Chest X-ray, PA view. Patient: 31 years old, sex F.
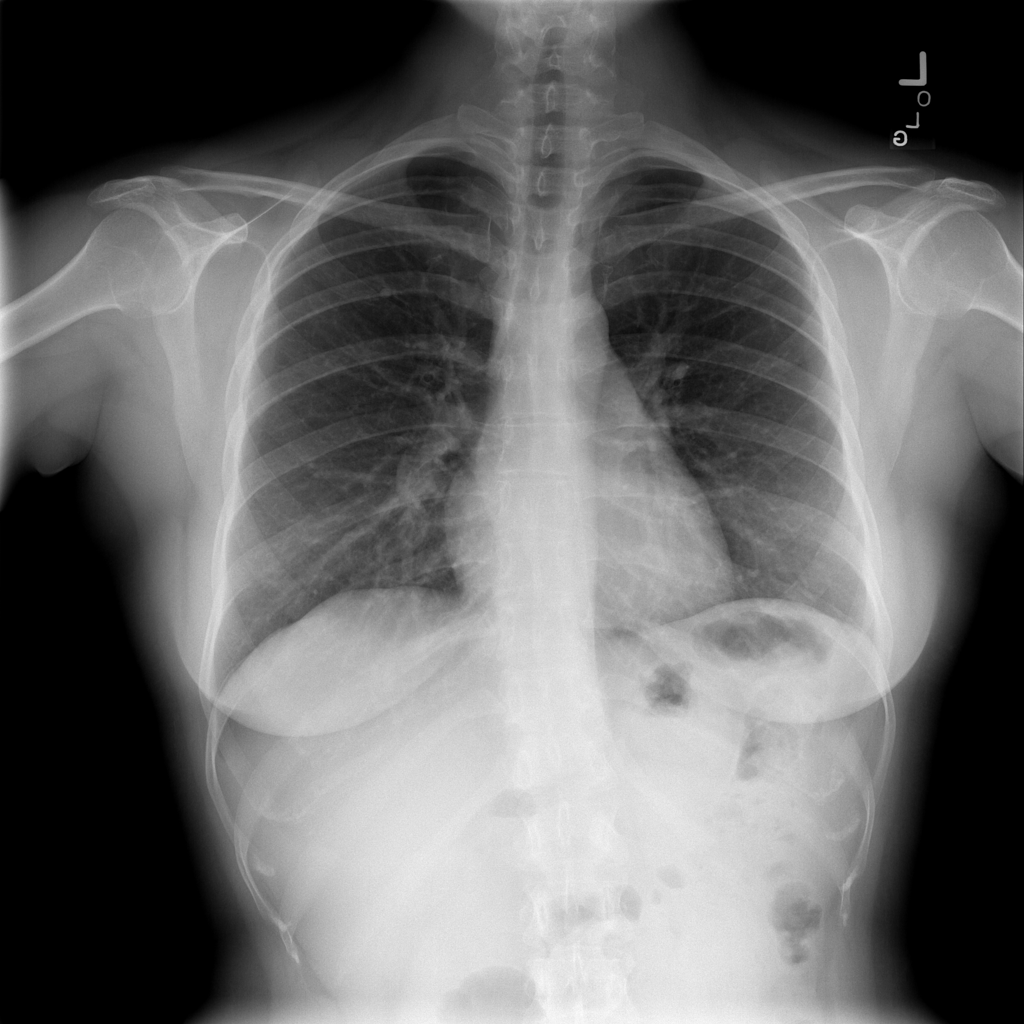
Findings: No Finding